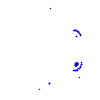
Particle: kaon